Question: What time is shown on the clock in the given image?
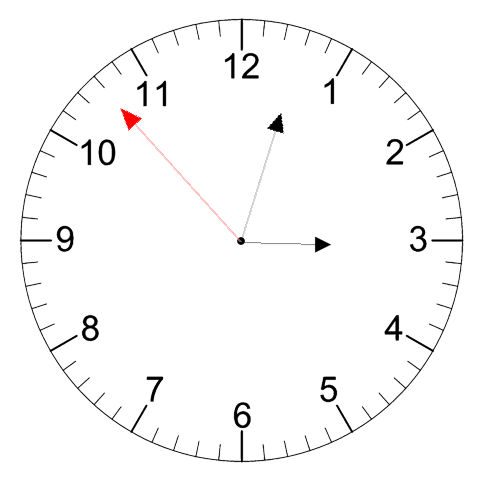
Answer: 03:02:53